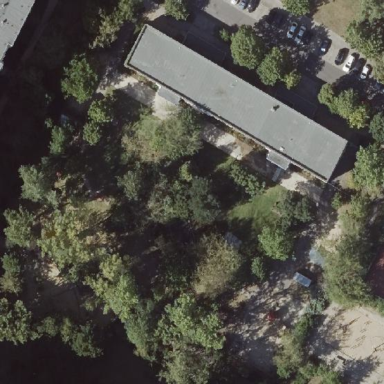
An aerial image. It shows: Kindergarten.